Question: <URL>I have used django's default registration. I want to edit this forms because it's appearance does not look very good to me. I want to convert the instructions into tool tip or something better looking how can I do it?I am new to django

html
'''
<div class="header-wrapper">
<div class="header" style="background-image: url('/static/img/tele-bg.jpg');">
<div class="title-container text-center">
<h2>Register</h2>
<form method="post">
{% csrf_token %}
{{ form.as_p }}
<button type="submit" class="btn btn-primary">Register</button>
</form>
</div>
</div>
</div>
'''
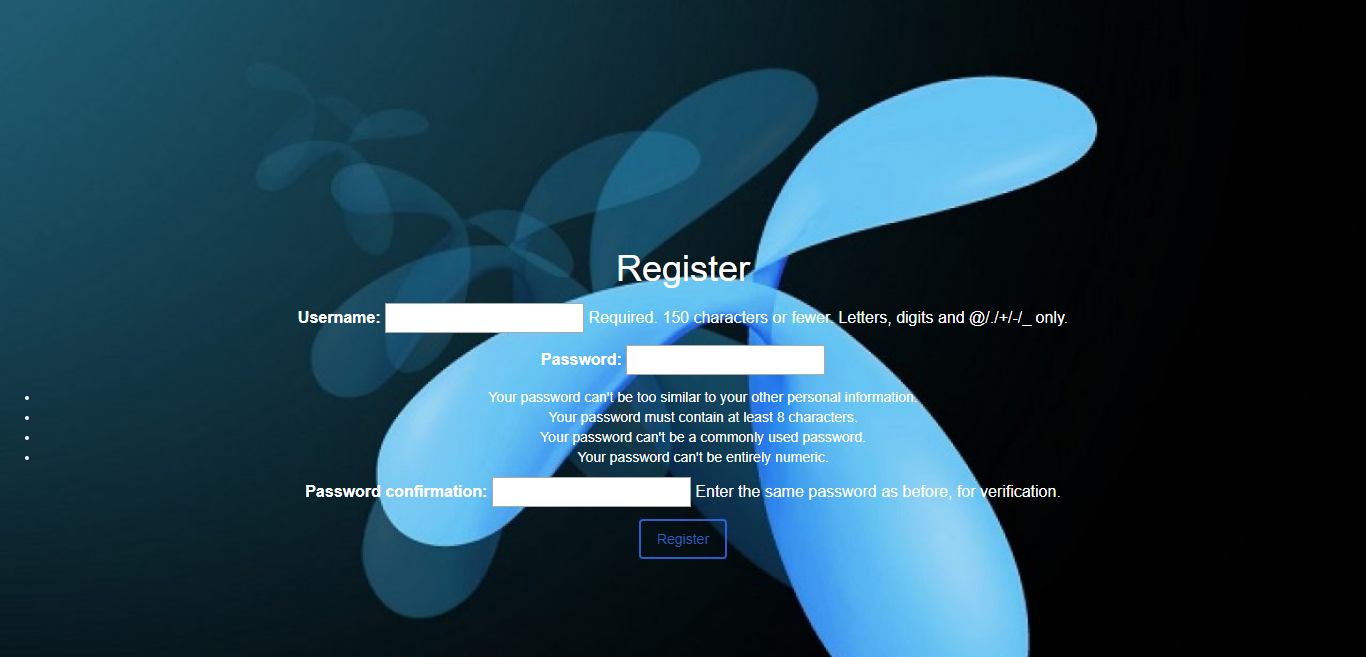
Answer: For this you can use django bootstrap forms or you can make your own custom tempalate for registering the user.
If you want django bootstrap form which are pretty good you can try like this:
First install 'pip install django-bootstrap4'
Then add the 'bootstrap4' into your 'INSTALLED_APPS':
'''
INSTALLED_APPS = [
...........
'bootstrap4',]
'''
Then you can render the forms in your template with this tag:
'''
{% load bootstrap4 %}
<div class="header-wrapper">
<div class="header" style="background-image: url('/static/img/tele-bg.jpg');">
<div class="title-container text-center">
<h2>Register</h2>
<form method="post">
{% csrf_token %}
{% bootstrap_form form %}
<button type="submit" class="btn btn-primary">Register</button>
</form>
</div>
</div>
</div>
'''
This is just a demo you can change this design as you want:
'''
<div class="header-wrapper">
<div class="header" style="background-image: url('/static/img/tele-bg.jpg');">
<div class="title-container text-center">
<h2>Register</h2>
<form method="post">
{% csrf_token %}
Username:<br>
<input type="text" name="username" placeholder="Username"><br>
Password:<br>
<input type="password" name="password1" placeholder="Password"><br>
Password Confirmation:<br>
<input type="password" name="password2" placeholder="Confirm Password"><br><br>
<input type="submit" value="Submit">
</form>
<button type="submit" class="btn btn-primary">Register</button>
</form>
</div>
</div>
</div>
'''